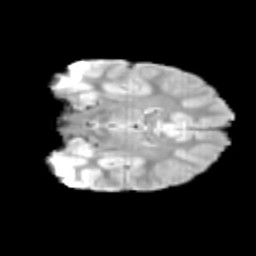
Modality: T2w
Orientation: coronal
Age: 9
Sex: female
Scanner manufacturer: siemens
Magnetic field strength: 3 T
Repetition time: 3.8 s
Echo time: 0.07 s